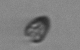
Label: Pyramimonas